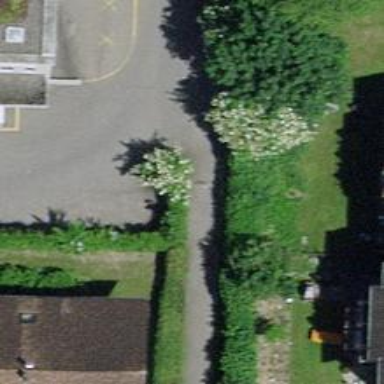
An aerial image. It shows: Bollard barrier.